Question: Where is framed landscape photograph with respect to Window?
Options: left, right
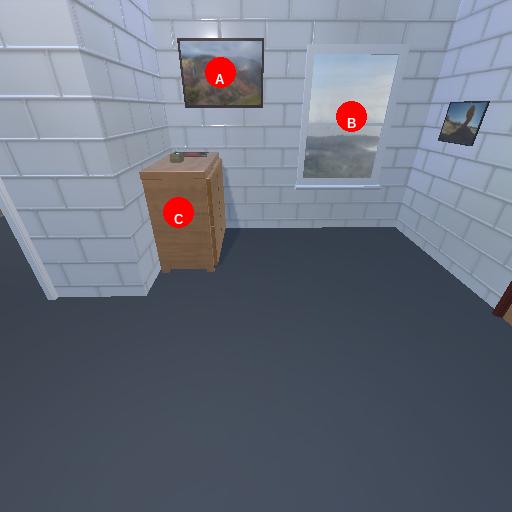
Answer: left